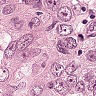
Metastatic tissue present: yes